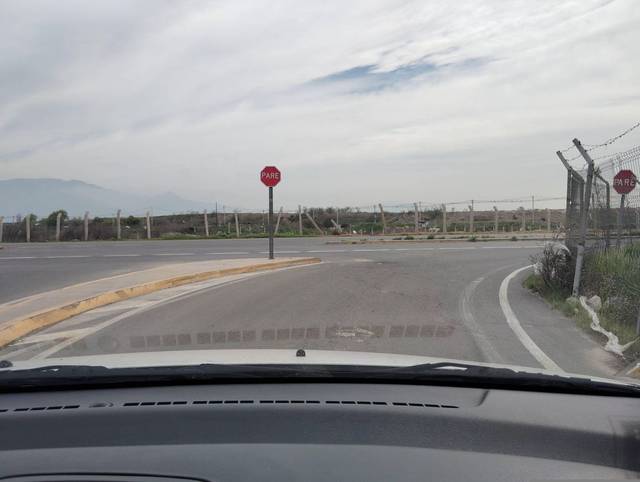
Region: Chile
Coordinates: -33.365, -70.802